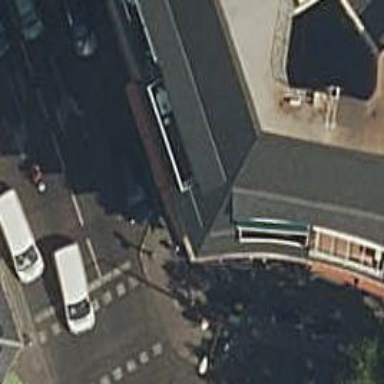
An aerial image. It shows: Ice cream stand or shop.